Question: I have test which is resulting in a Firefox pop-up which looks like this:

The exception is an InvalidOperationException and it goes on to say
then making reference to a JavaScript file called
I am using the 2.44.0 version of WebDriver with Firefox version 33.
Out of completeness, I will also add that this pop-up is not throw on if a user manually follows the steps in that test.
Any ideas what is going on? Previous SO questions with similar error have yielded no answer.
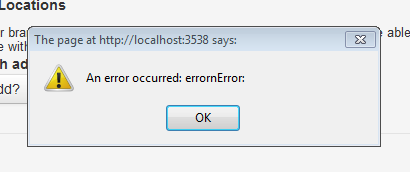
Answer: In one of the callbacks, the code included
'''
$('#confirmRegistration').attr('href', 'javascript:location.reload();');
'''
Seems to be forcing a page reload, which the WebDriver did not like.